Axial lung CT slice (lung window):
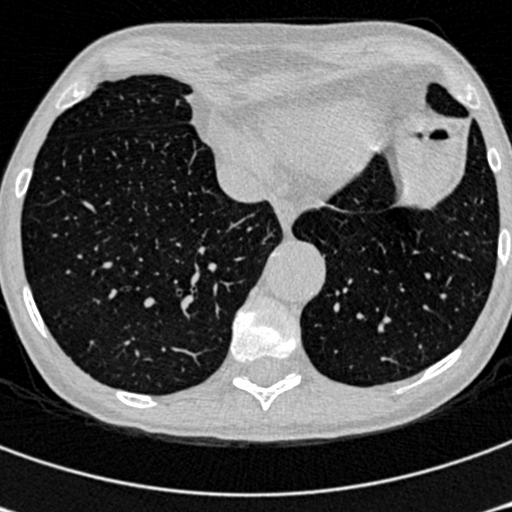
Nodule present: no